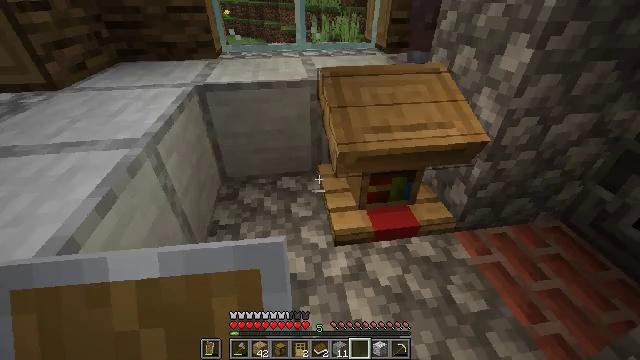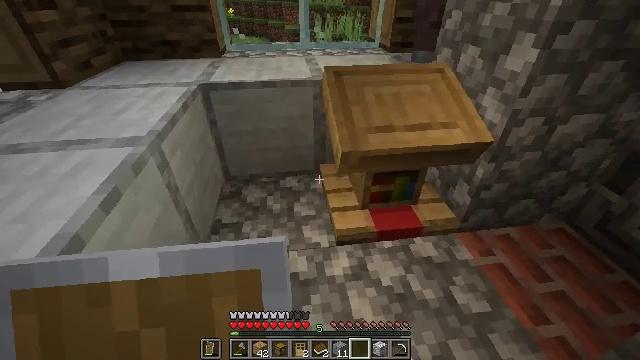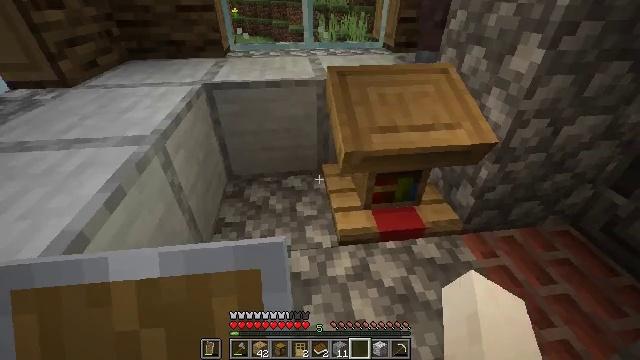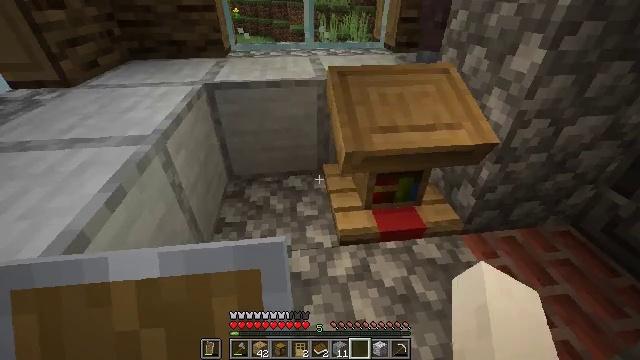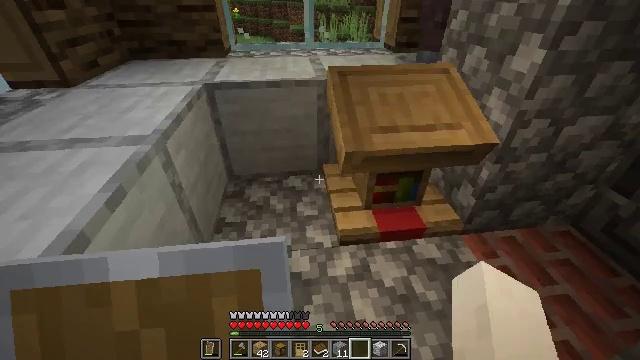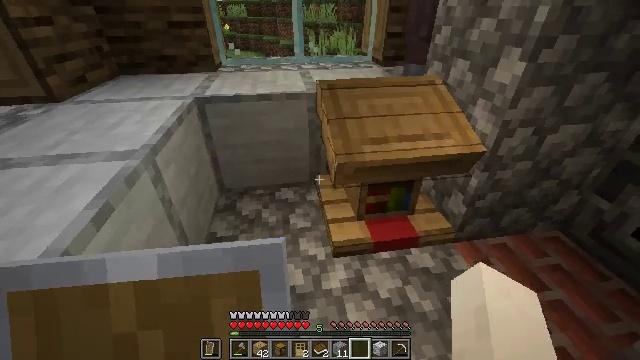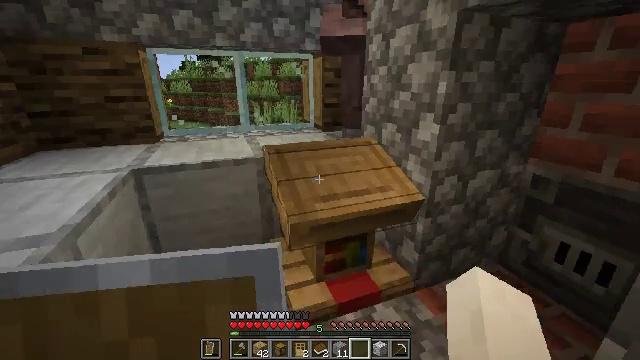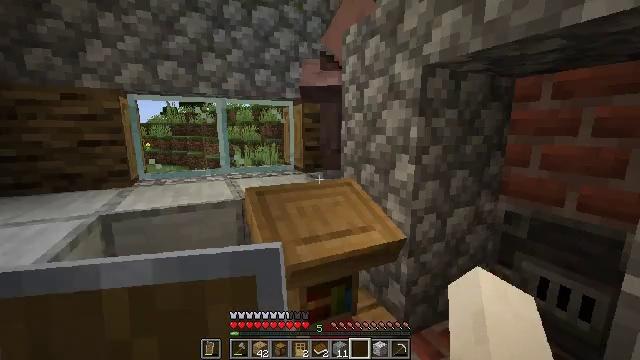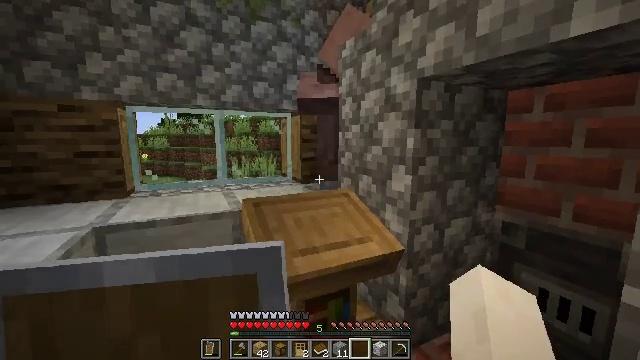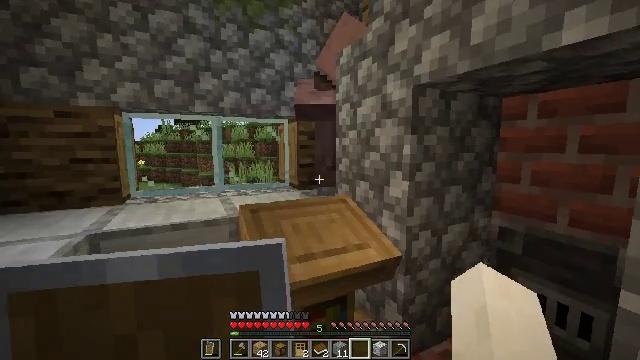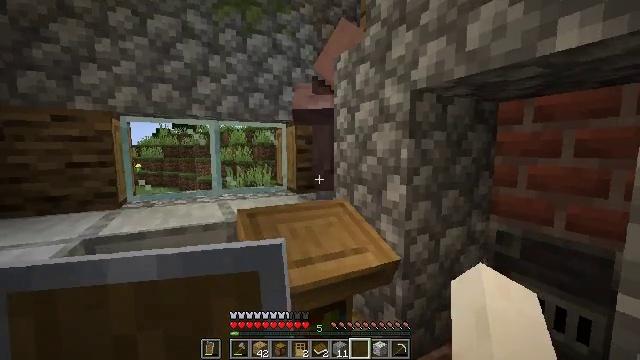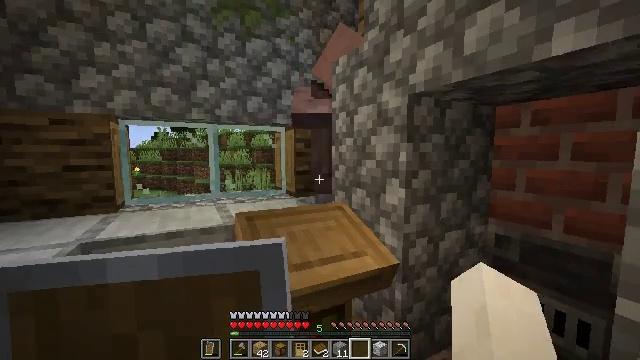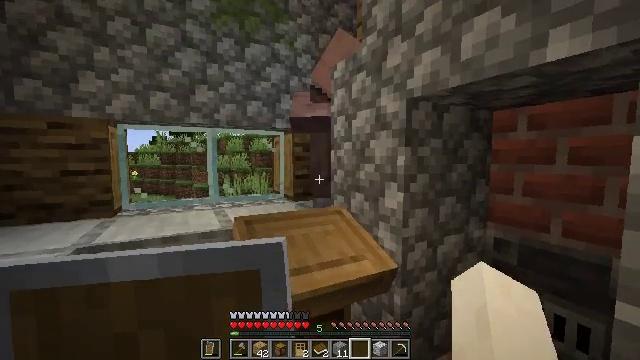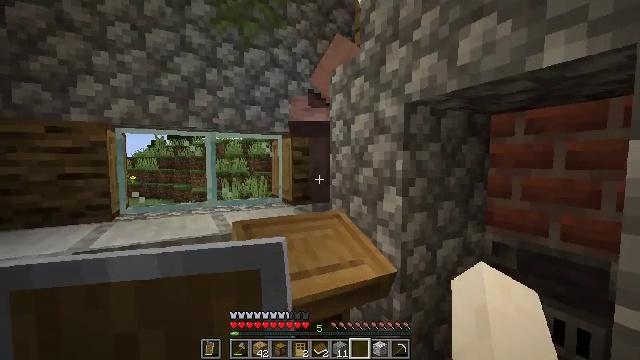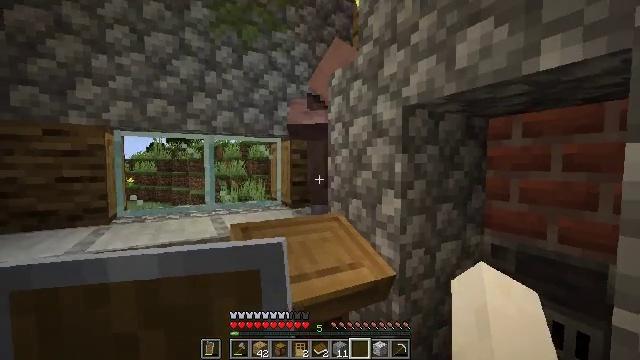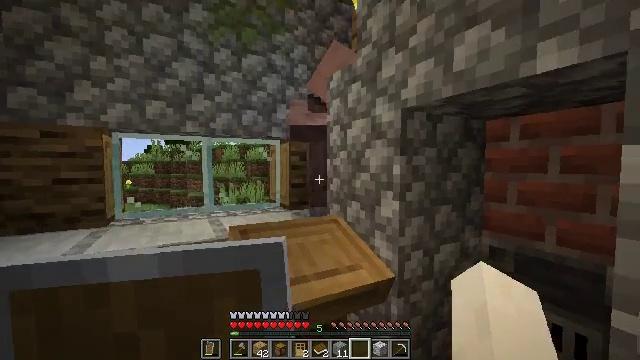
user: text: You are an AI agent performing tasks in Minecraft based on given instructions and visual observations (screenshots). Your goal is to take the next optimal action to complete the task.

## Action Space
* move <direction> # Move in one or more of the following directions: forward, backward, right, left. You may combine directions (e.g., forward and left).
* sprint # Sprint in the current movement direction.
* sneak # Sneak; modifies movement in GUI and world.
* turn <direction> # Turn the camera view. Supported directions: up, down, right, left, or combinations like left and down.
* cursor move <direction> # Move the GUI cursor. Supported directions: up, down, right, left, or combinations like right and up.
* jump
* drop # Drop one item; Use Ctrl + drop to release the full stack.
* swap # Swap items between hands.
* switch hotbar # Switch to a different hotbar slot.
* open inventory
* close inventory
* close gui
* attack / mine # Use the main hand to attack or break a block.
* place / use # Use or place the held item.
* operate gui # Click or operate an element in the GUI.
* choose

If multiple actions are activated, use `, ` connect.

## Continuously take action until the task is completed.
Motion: motion action
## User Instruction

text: Destroy the lectern to reuse it.
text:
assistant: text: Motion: no_op
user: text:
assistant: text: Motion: no_op
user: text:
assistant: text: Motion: no_op
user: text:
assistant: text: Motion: no_op
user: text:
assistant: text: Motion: turn right and up
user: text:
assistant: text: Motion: turn right and up
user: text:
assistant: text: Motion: turn right and up
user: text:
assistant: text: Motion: turn up
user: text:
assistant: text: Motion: turn up
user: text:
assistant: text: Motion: no_op
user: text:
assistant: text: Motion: no_op
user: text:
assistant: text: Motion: no_op
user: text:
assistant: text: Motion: no_op
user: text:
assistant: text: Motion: no_op
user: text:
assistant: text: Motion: no_op
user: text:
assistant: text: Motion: open inventory
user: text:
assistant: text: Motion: open inventory
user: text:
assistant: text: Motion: open inventory
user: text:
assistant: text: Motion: no_op
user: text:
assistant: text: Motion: turn right
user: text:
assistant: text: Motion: no_op
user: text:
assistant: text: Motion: no_op
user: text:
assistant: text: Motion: turn right
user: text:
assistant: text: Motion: turn right
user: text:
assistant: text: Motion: turn right
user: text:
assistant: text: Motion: no_op
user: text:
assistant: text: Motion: no_op
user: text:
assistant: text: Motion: turn left
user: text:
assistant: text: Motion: no_op
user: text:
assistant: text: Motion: turn left